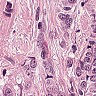
Metastatic tissue present: yes